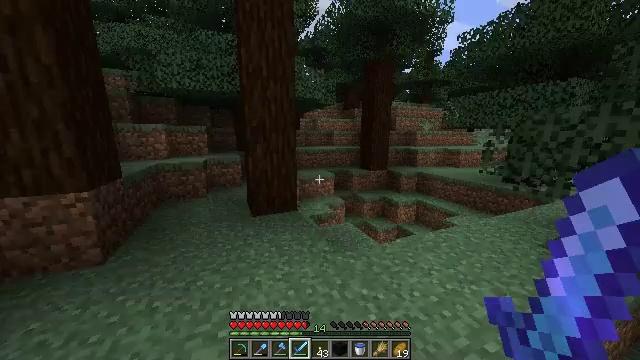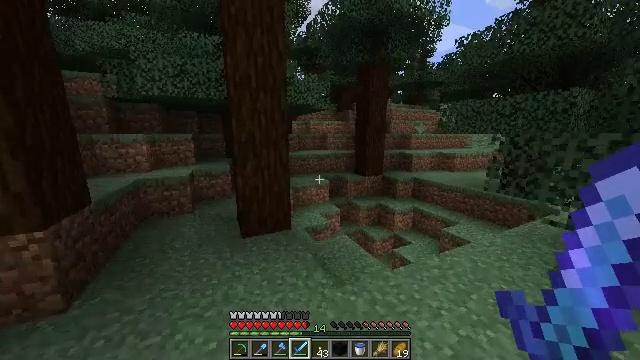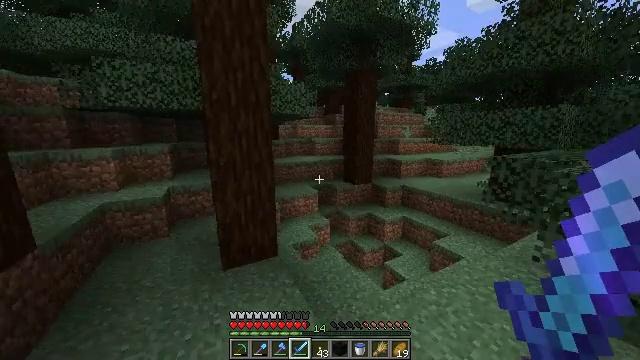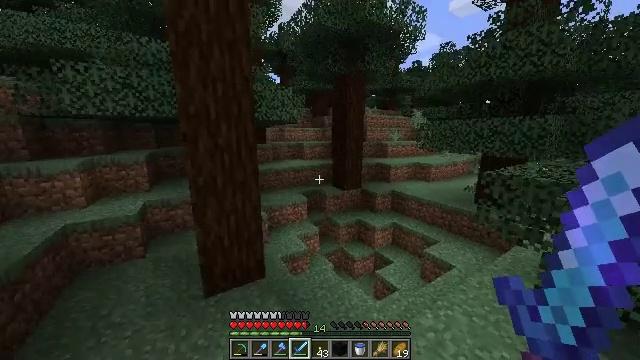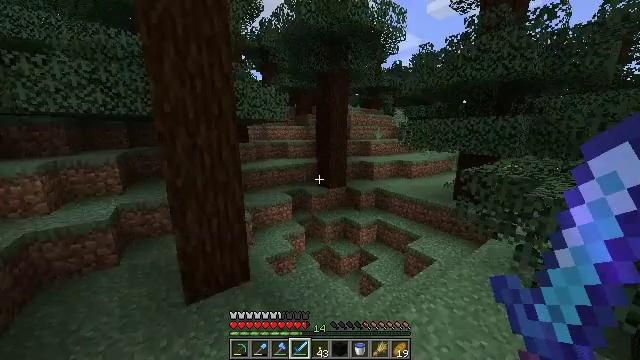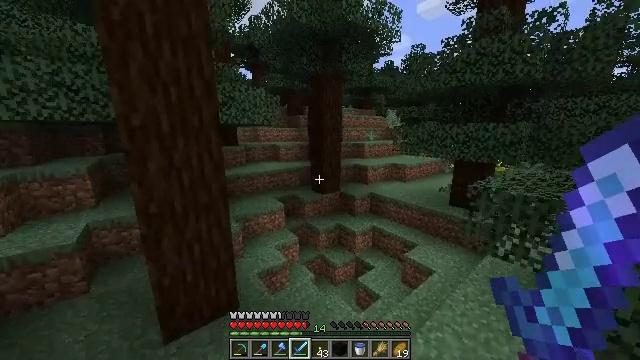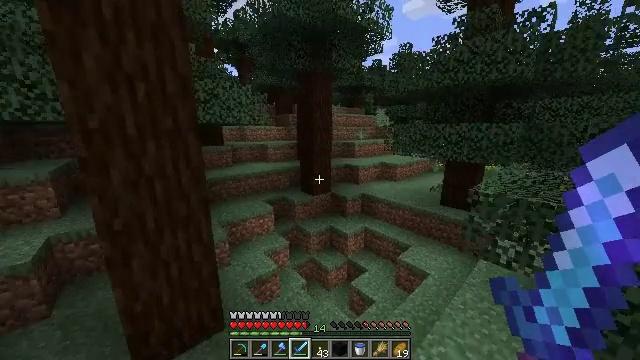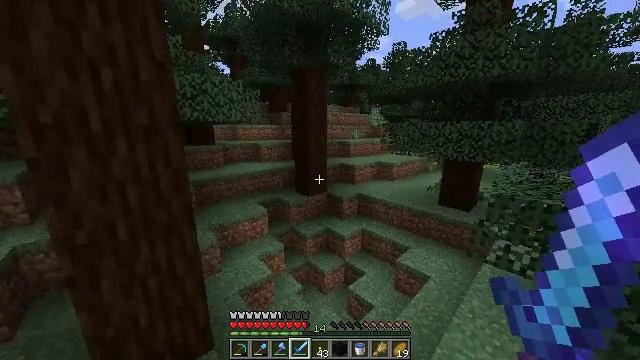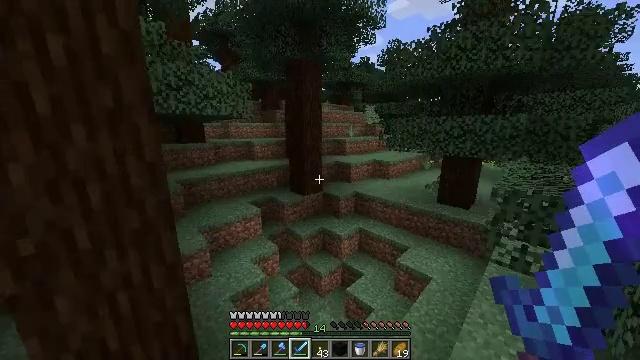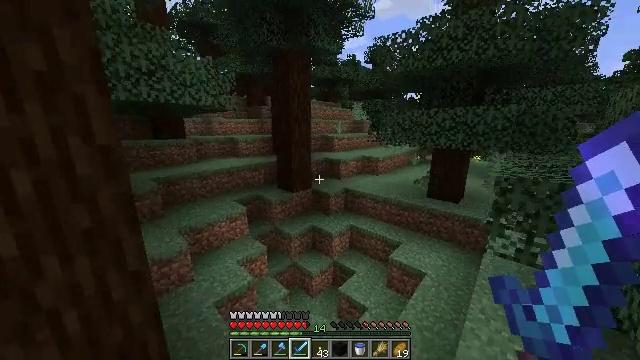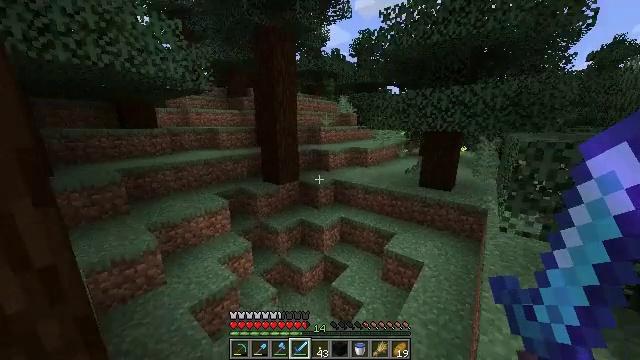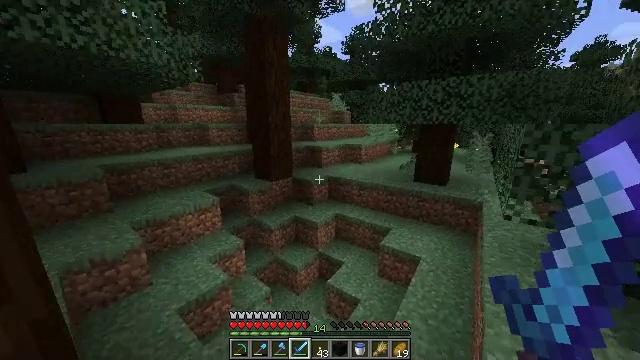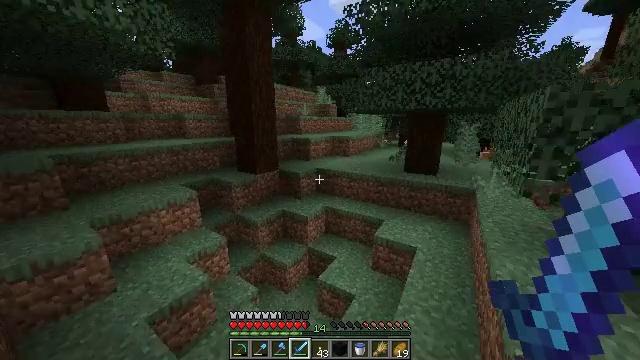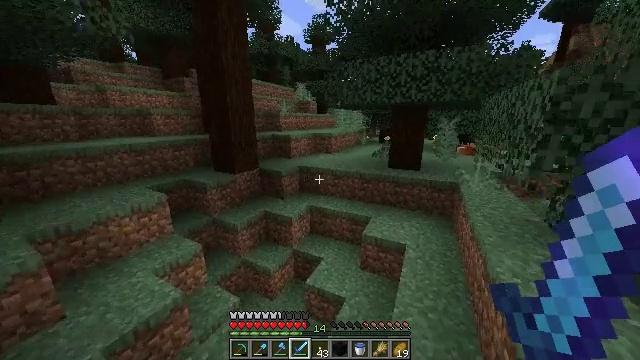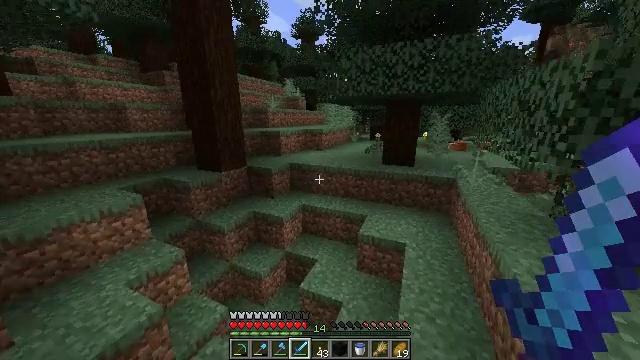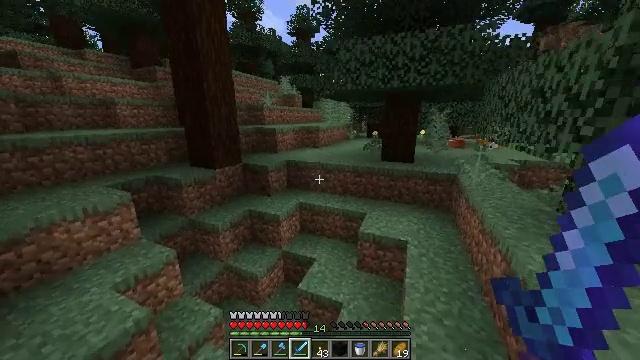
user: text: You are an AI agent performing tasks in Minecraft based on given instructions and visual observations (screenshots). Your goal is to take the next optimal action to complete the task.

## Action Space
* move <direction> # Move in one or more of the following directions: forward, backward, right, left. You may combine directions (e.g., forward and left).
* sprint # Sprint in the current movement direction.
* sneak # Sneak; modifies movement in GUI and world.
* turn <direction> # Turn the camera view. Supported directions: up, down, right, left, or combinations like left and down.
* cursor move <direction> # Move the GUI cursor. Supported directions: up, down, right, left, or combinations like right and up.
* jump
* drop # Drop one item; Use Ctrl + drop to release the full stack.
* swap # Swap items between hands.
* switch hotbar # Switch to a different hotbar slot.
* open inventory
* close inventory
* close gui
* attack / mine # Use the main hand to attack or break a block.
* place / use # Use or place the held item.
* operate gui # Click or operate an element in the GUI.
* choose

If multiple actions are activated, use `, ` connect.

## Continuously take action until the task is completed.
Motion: motion action
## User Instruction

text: Gather sweet berries from the bush.
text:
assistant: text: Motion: move forward, sprint, turn right, jump
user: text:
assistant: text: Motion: move forward, sprint, turn right, jump
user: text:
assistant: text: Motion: move forward, sprint, turn right, jump
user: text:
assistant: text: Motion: move forward, sprint, turn right, jump
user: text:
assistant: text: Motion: move forward, sprint, turn right
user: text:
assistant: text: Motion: move forward, sprint, turn right
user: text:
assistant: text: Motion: move forward, sprint, turn right
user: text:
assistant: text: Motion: move forward, sprint, turn right
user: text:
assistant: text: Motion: move forward, sprint, turn right
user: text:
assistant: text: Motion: move forward, sprint, turn right
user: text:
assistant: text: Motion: move forward, sprint, turn right
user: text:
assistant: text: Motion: move forward, sprint, turn right
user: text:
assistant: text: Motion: move forward, sprint, turn right
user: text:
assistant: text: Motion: move forward, sprint, turn right
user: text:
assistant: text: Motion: move forward, sprint, turn right, jump
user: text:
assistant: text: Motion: move forward, sprint, jump
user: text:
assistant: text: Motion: move forward, sprint, jump
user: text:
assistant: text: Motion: move forward, sprint, jump
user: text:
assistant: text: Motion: move forward, sprint, jump
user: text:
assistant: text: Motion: move forward, sprint, jump
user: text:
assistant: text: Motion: move forward, sprint
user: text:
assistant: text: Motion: move forward, sprint
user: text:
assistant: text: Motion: move forward, sprint
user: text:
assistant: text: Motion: move forward, sprint
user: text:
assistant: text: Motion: move forward, sprint
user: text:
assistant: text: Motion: move forward, sprint, jump
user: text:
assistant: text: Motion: move forward, sprint, jump
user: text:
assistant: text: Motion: move forward, sprint, turn up, jump
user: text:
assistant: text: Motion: move forward, sprint, jump
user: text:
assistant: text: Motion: move forward, sprint, turn up, jump